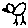
Label: bird